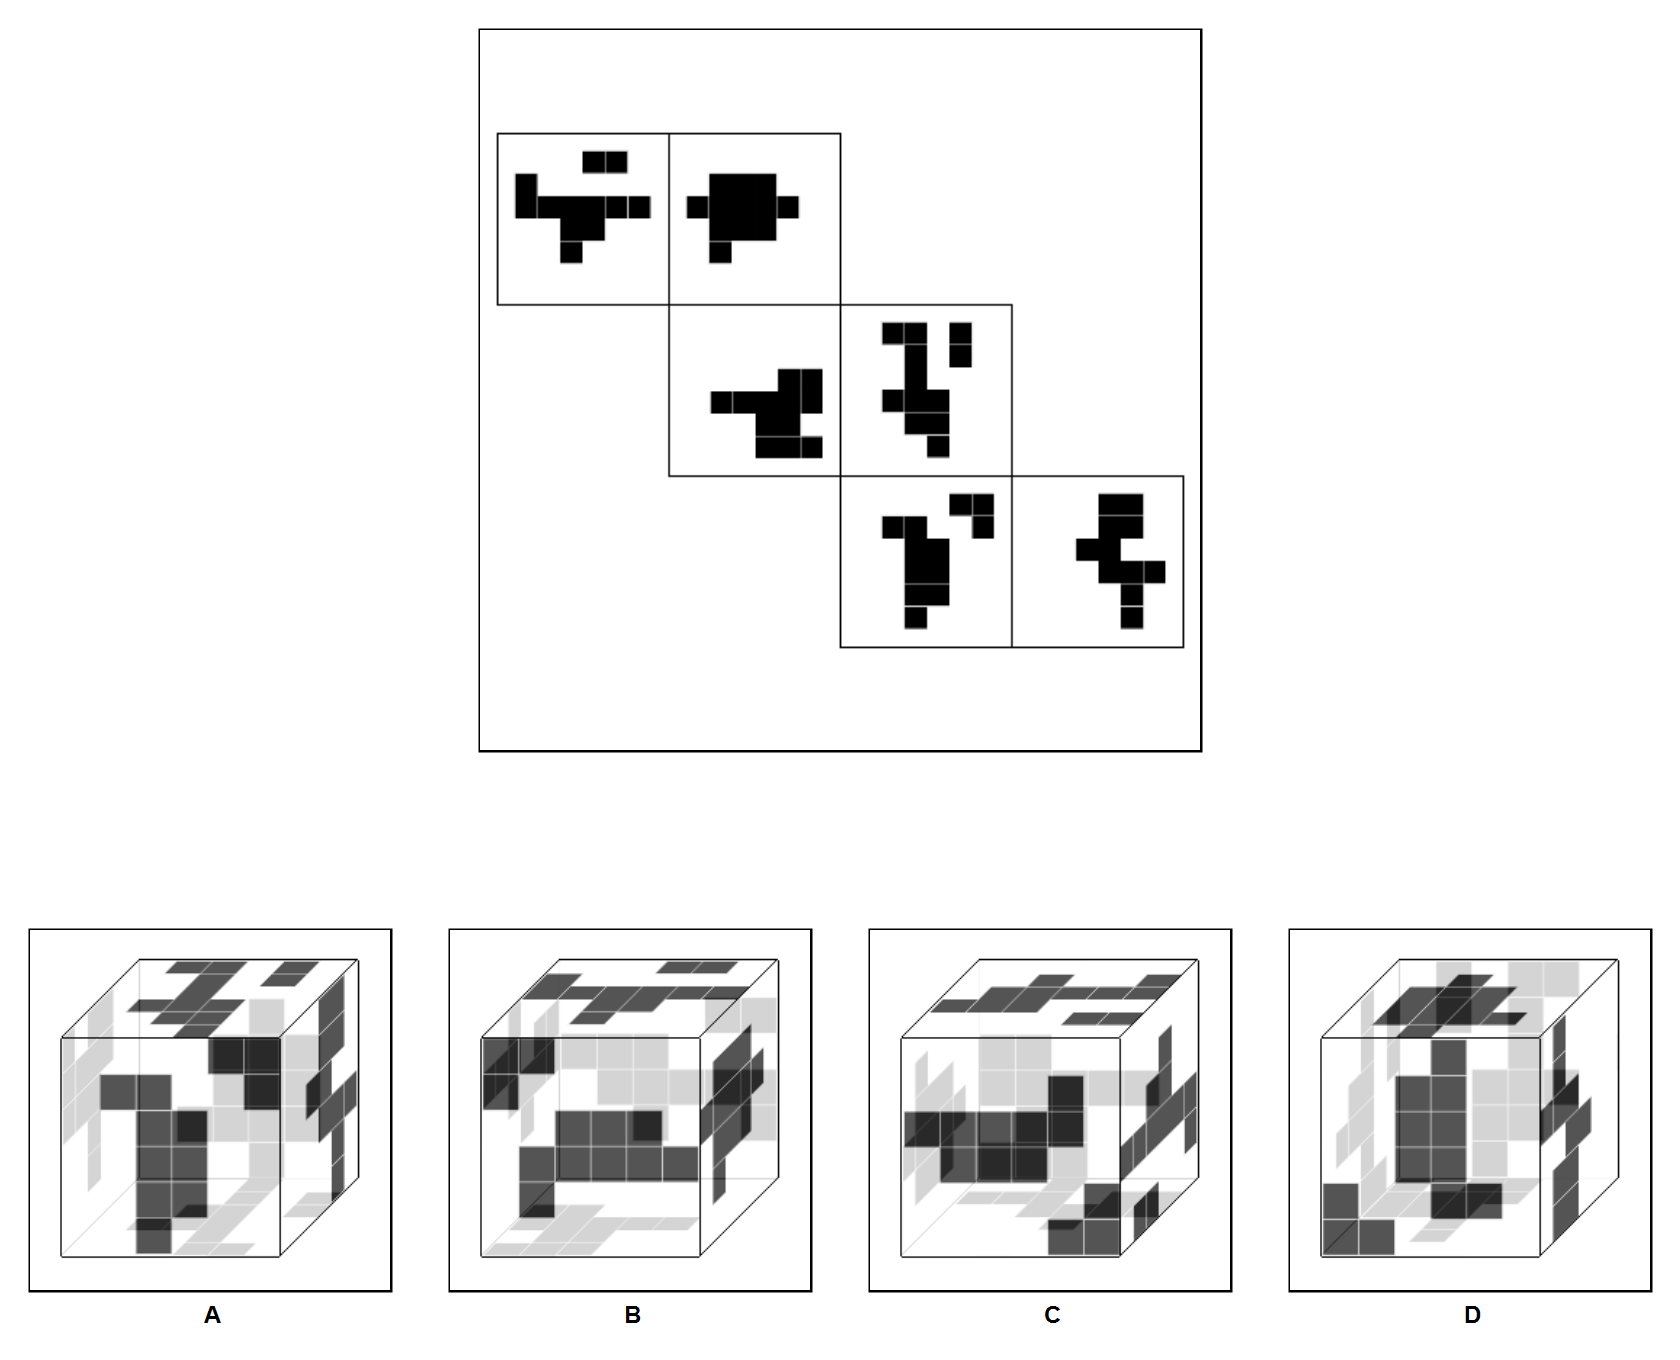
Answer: A